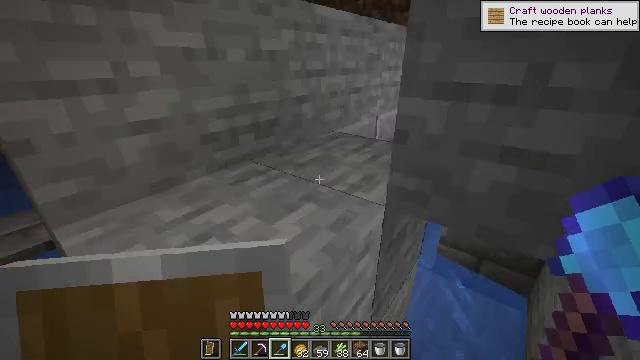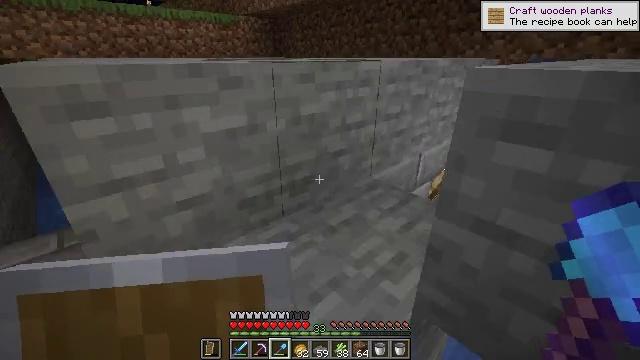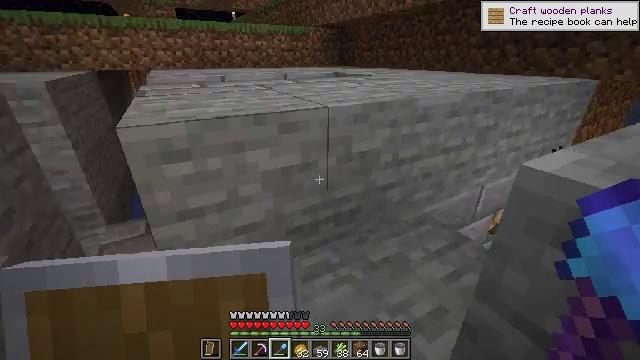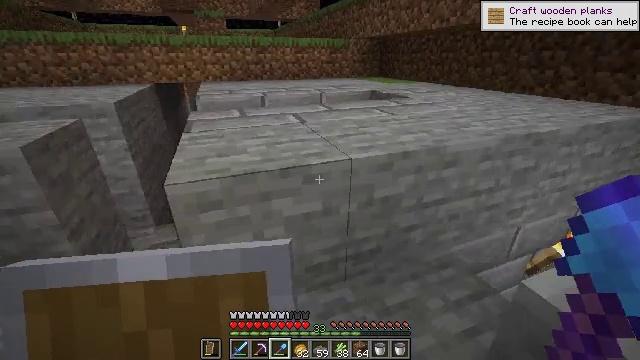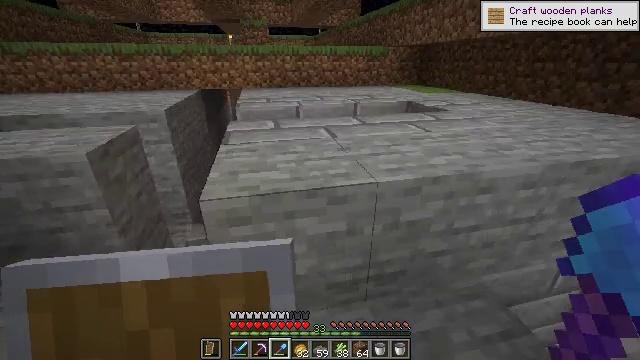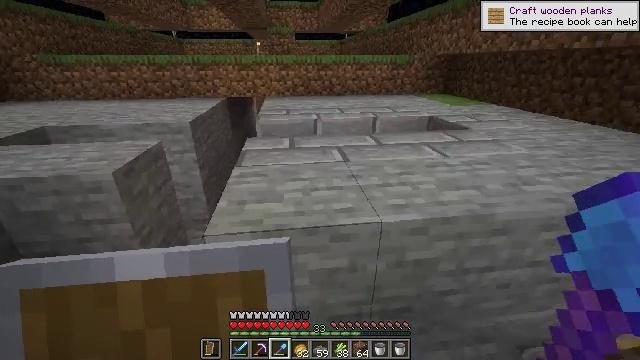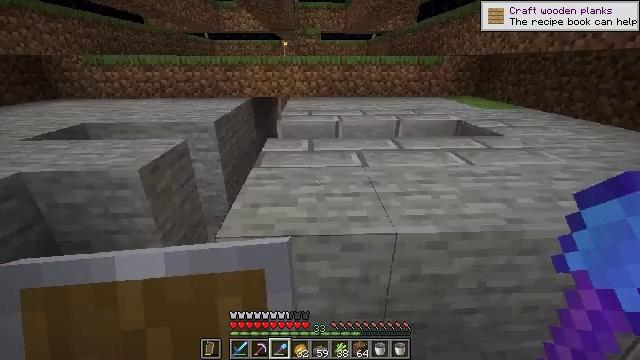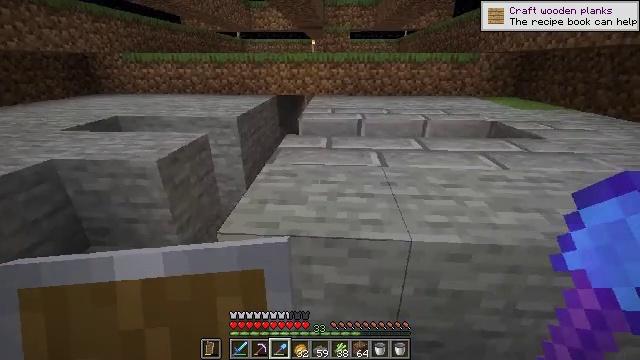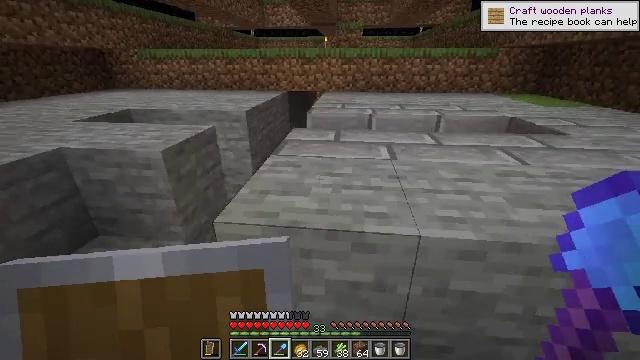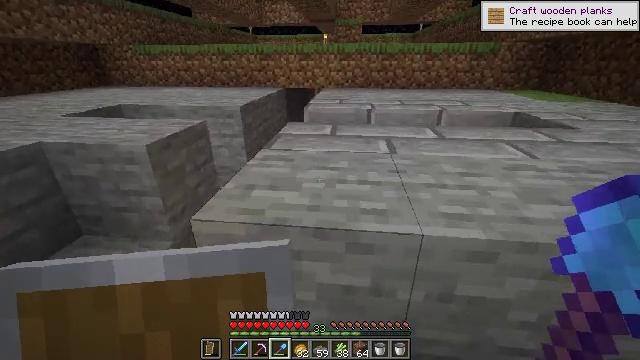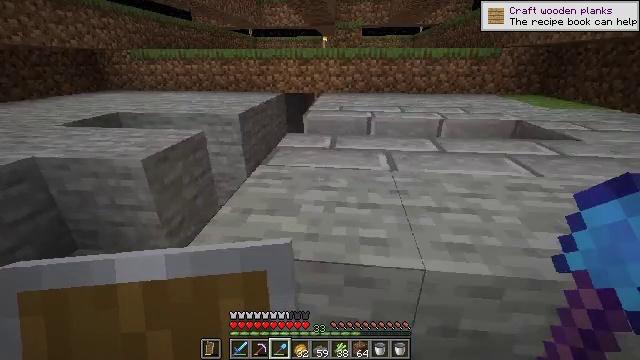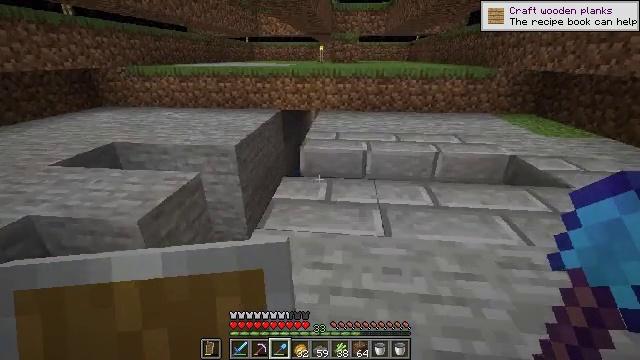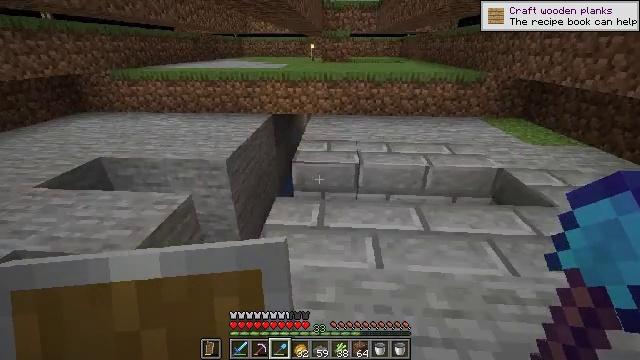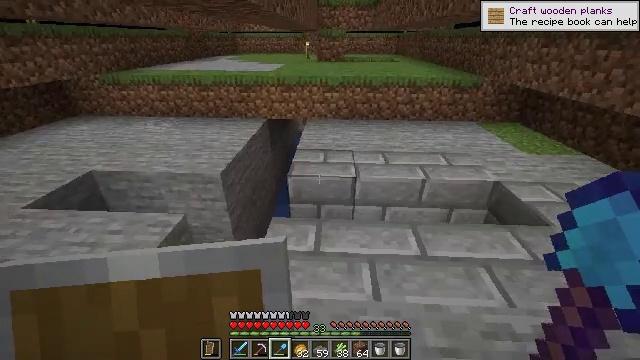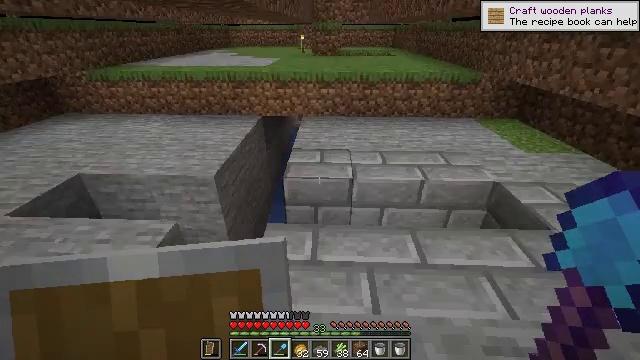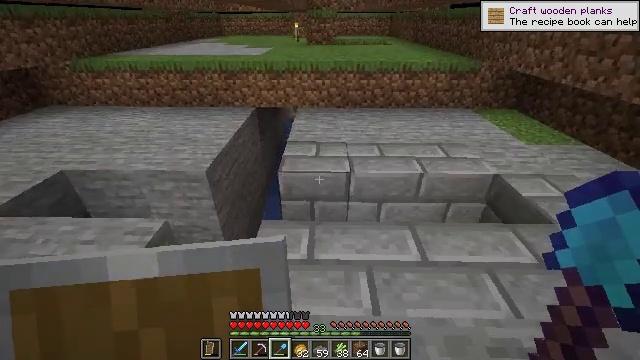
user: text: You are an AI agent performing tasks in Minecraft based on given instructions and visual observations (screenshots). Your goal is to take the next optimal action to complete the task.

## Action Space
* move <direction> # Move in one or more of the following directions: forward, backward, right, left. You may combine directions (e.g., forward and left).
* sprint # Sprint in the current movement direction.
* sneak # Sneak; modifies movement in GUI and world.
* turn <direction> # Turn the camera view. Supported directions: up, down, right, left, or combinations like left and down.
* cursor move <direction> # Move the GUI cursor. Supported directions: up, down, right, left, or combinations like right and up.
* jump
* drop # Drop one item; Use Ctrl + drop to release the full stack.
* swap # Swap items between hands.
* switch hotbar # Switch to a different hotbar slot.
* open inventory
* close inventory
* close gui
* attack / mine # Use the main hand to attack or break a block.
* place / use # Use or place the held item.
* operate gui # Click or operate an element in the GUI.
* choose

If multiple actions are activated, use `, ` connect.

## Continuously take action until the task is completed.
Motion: motion action
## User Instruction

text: Get packed ice by crafting it with ice blocks.
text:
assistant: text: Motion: move forward, turn left, jump
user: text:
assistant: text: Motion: move forward, turn left, jump
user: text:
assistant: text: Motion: move forward, turn left, jump
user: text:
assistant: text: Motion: move forward, turn left
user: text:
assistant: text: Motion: move forward, turn left
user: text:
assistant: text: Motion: move forward, turn left
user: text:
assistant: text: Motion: move forward, turn left
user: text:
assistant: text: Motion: move forward, turn left
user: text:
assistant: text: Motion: move forward, jump
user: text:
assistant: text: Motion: move forward, jump
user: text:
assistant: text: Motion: move forward, jump
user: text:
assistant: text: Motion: move forward, turn right and down, jump
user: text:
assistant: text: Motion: move forward, turn down
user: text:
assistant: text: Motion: move forward, turn down
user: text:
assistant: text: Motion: move forward, turn right and down
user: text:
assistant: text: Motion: move forward, turn right and down
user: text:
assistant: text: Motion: move forward, turn right and down
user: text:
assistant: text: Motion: move forward and move left, turn right and down
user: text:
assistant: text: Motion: move forward and move left, turn right and down
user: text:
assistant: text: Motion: move forward and move left, turn right and down
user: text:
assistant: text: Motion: move forward and move left, turn right and down
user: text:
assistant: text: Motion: move forward and move left, turn right and down
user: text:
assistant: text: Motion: move forward and move left, turn right and down
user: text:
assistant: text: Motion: move forward and move left, turn right and down
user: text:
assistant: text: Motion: move forward, turn right and down
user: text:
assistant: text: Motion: move forward, turn right
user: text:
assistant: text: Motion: move forward, turn right
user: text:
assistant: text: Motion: move forward, turn right
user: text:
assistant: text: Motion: move forward, turn right and up
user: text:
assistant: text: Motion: move forward, turn right and up